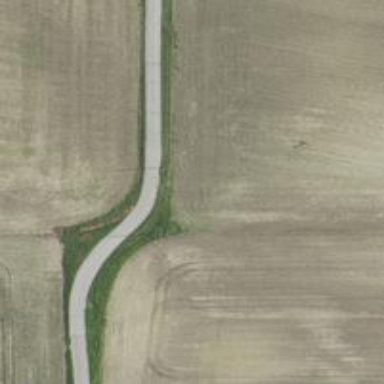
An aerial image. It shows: Unclassified road.